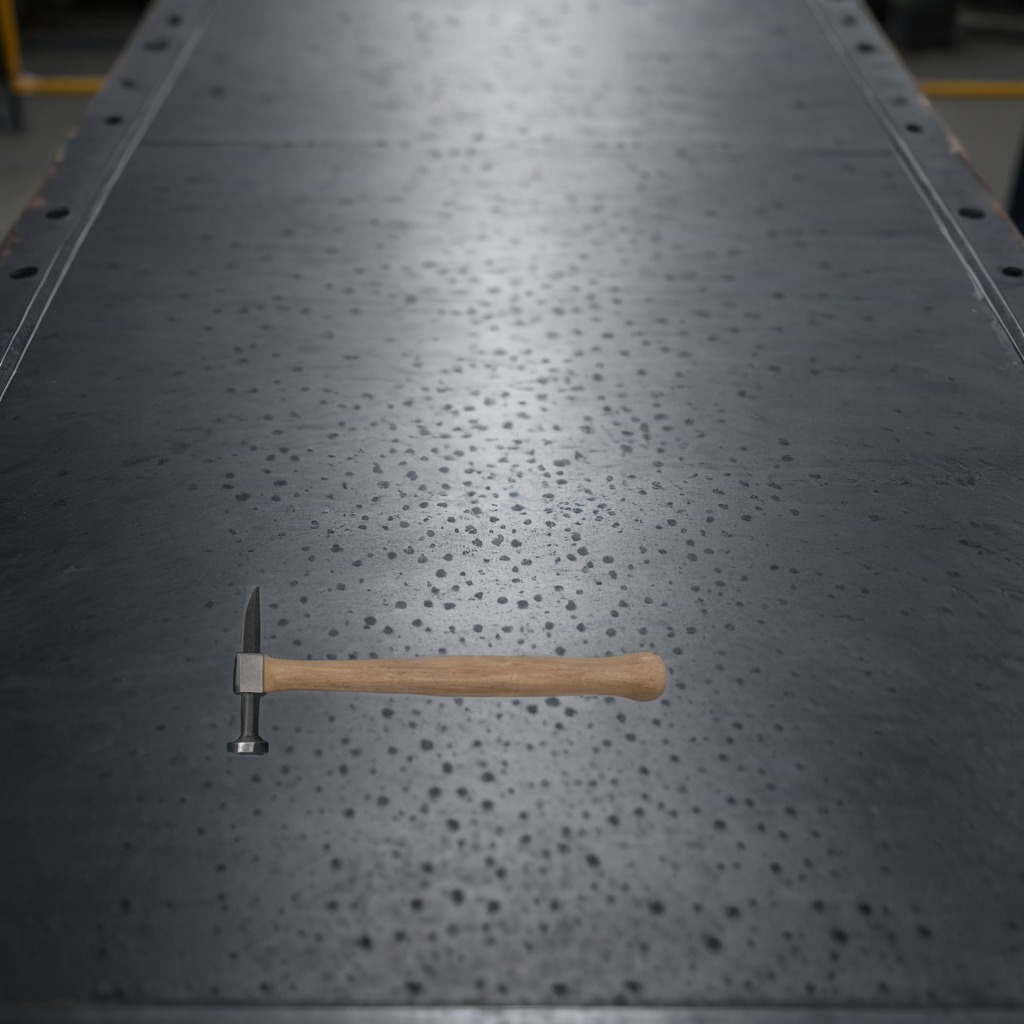
A hammer is lying on the cold steel table in a mining workshop.